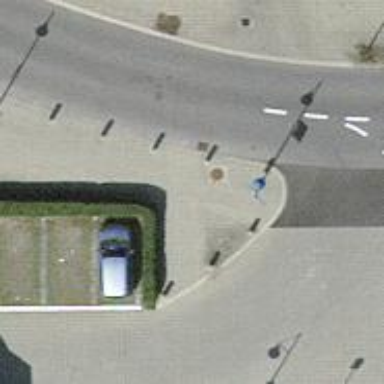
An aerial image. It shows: Bollard barrier.